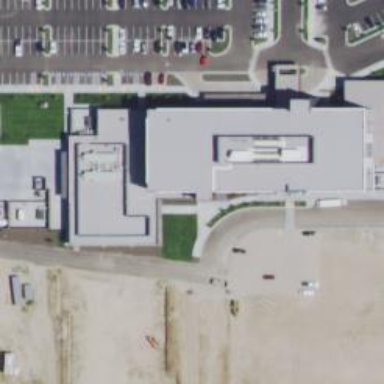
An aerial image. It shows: Healthcare clinic is depicted in the image.